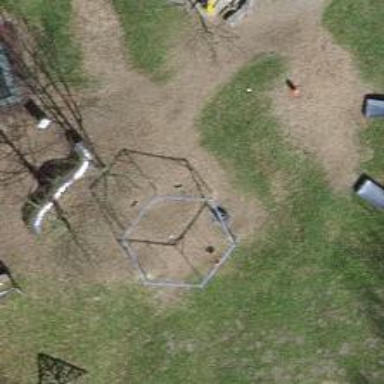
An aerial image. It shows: Playground featuring swings.